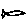
Label: fish